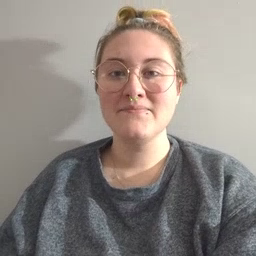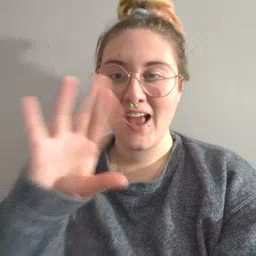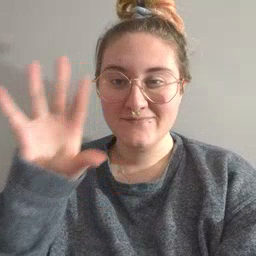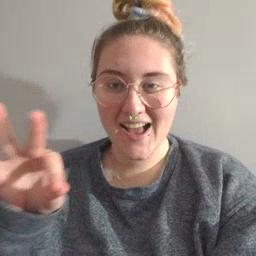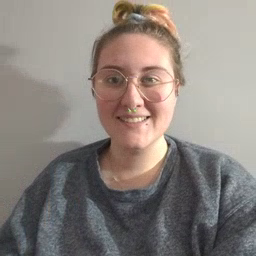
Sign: frenchfries